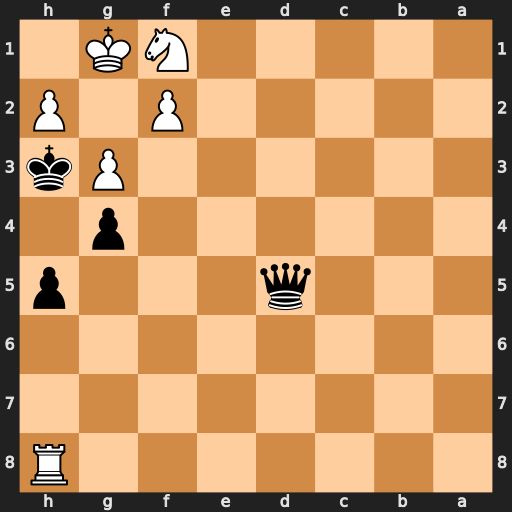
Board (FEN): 7R/8/8/3q3p/6p1/6Pk/5P1P/5NK1
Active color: b
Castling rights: -
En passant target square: -
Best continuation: Qg2#